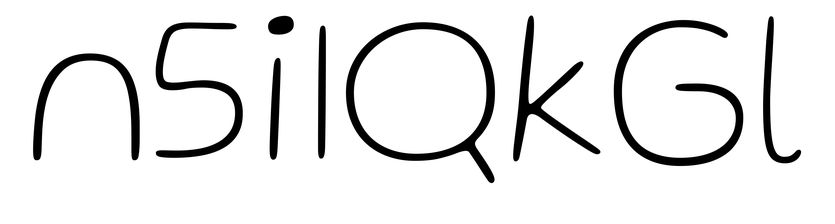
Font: Gluten_Thin